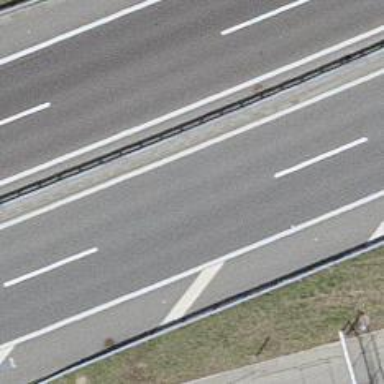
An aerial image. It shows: Guard rail as barrier.